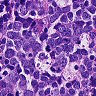
Metastatic tissue present: no